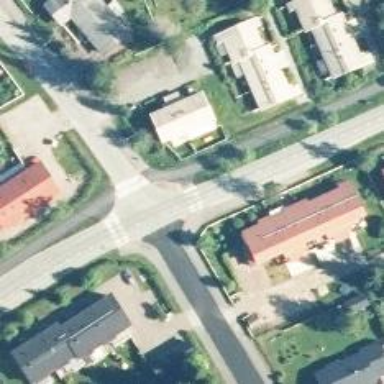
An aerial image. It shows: Asphalt road classified as tertiary.